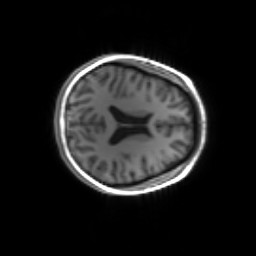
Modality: inplaneT1
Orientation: axial
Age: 26
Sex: female
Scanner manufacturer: siemens
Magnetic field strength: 3 T
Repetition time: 1.2 s
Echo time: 0.00251 s